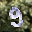
Label: 9